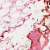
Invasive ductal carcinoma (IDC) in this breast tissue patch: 0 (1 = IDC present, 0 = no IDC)